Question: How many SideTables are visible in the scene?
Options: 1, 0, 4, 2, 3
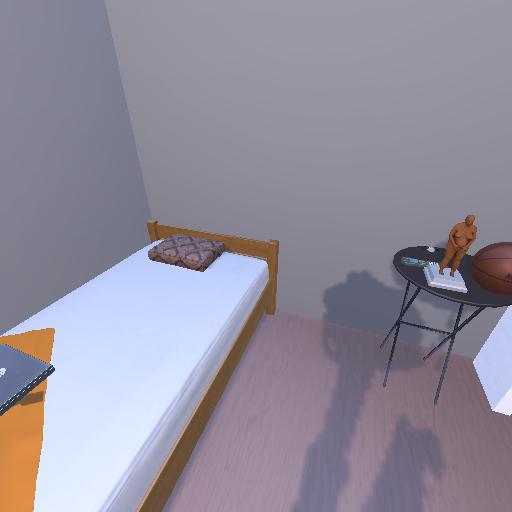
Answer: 1